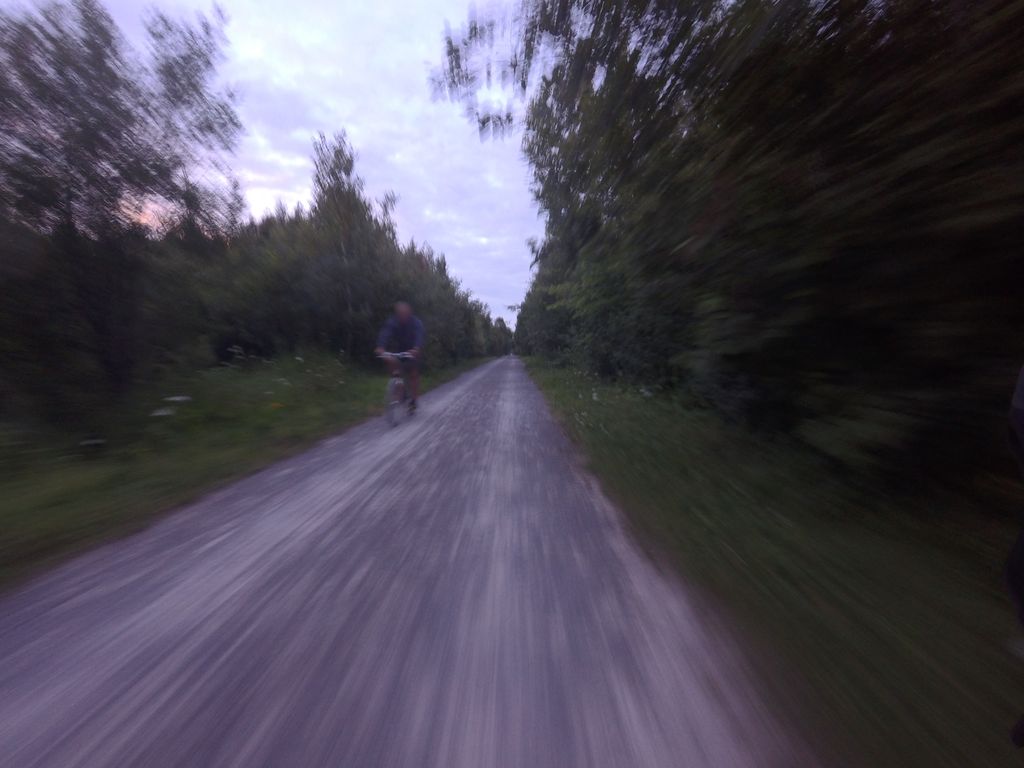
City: ottawa-gatineau